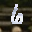
Label: 6